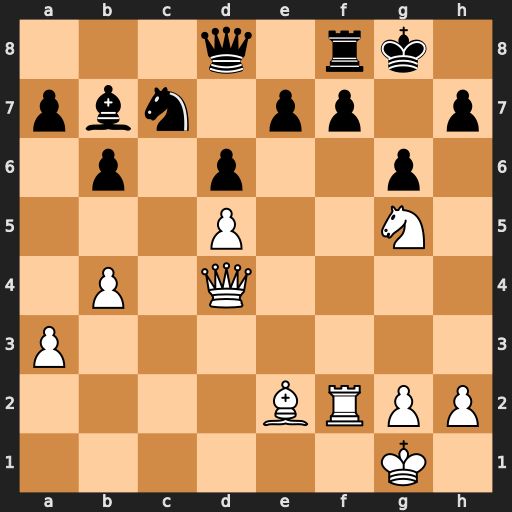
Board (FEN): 3q1rk1/pbn1pp1p/1p1p2p1/3P2N1/1P1Q4/P7/4BRPP/6K1
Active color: w
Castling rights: -
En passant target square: -
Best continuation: Qh4 h5 Bxh5